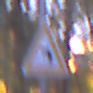
Verkehrszeichen: KurveLinks
Umgebung: Outdoor, Suburban
Tageszeit: Night
Wetter: PartlyCloudy
Licht: Artificial
Jahreszeit: NotSpecified
Kontrast: LowContrast